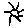
Label: sun